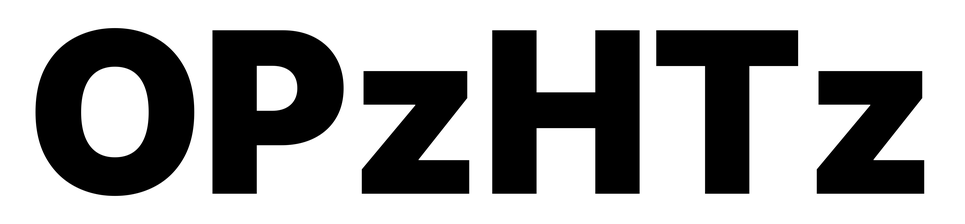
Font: Inter_Black